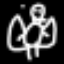
Label: angel